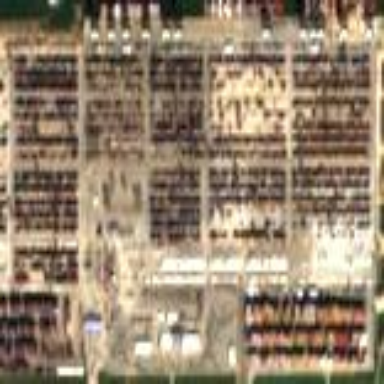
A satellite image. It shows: Industrial area designated for port activities.